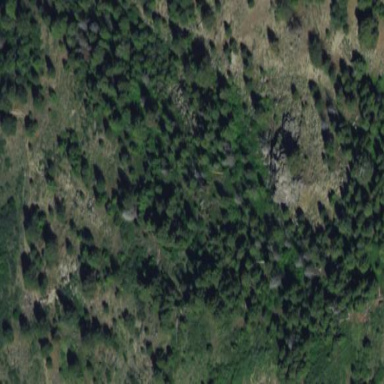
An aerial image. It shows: Woodland with evergreen needle-leaved trees.